Interaction volume radius: 10 \u00c5
Interaction volume height: 15 \u00c5
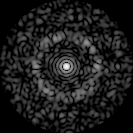
Disorder parameter: 0.8176